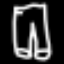
Label: pants